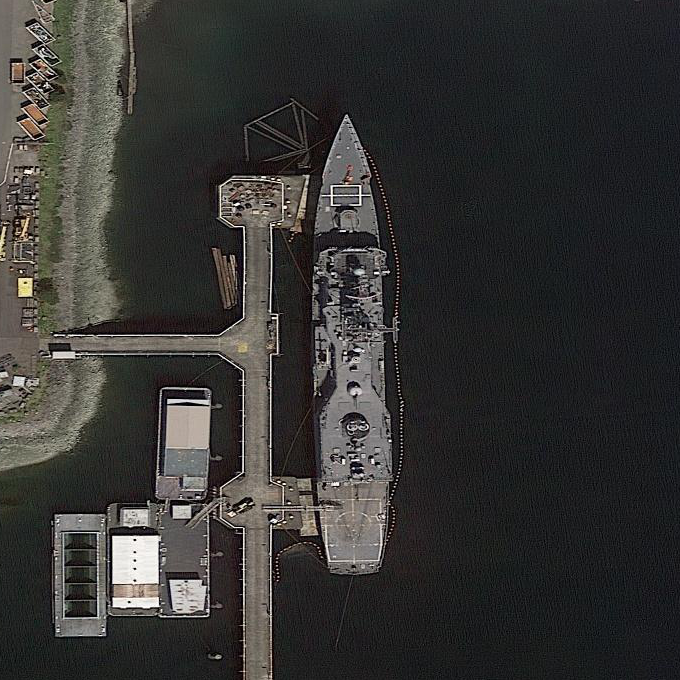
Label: cruiser